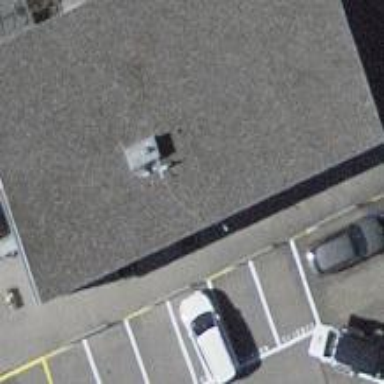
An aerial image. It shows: Office building.